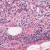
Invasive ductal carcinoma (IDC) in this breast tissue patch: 1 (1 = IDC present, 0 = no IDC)